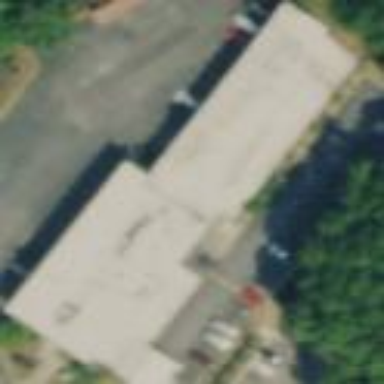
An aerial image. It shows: Motel building.